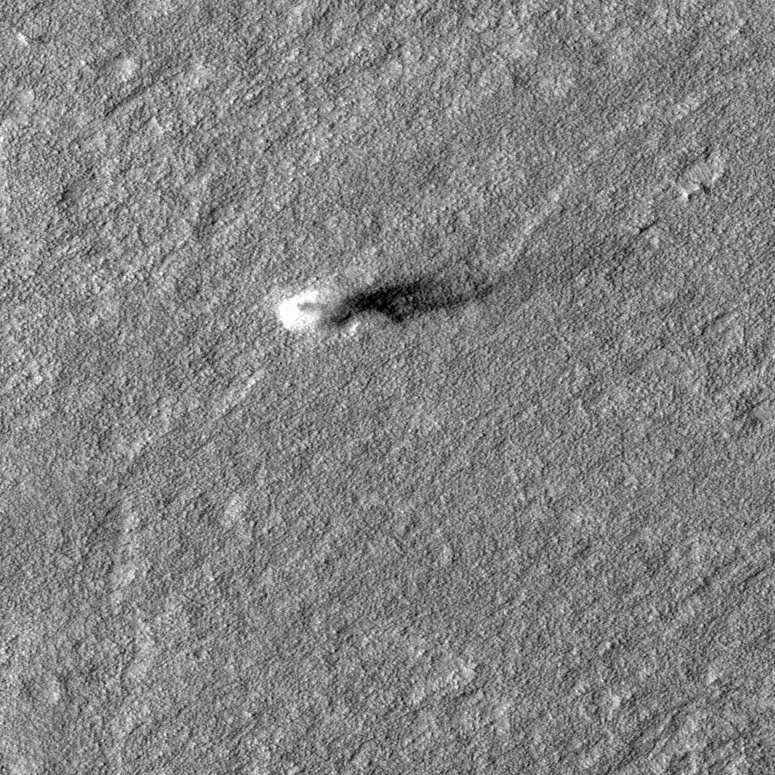
Label: dustdevil